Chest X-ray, AP view. Patient: 21 years old, sex M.
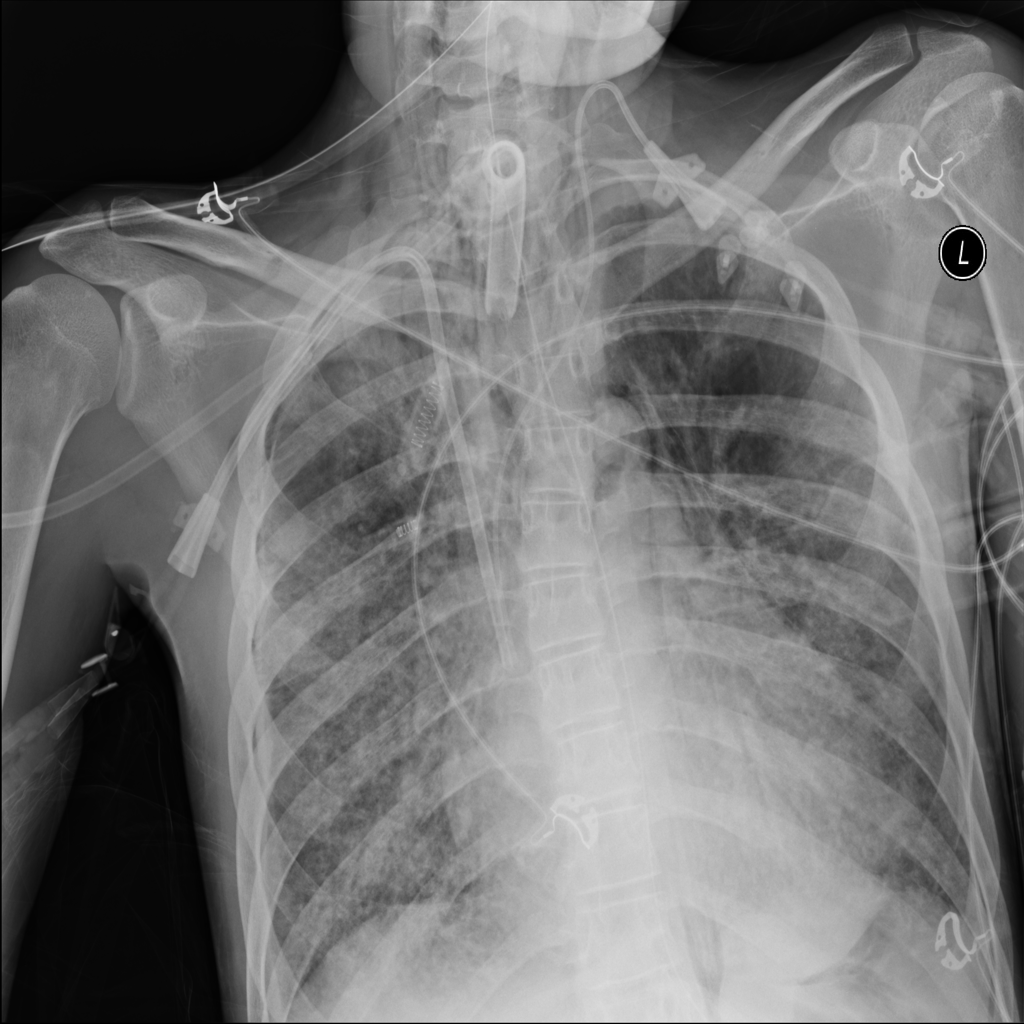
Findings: Pneumothorax